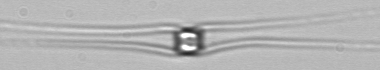
Label: Chaetoceros_similis